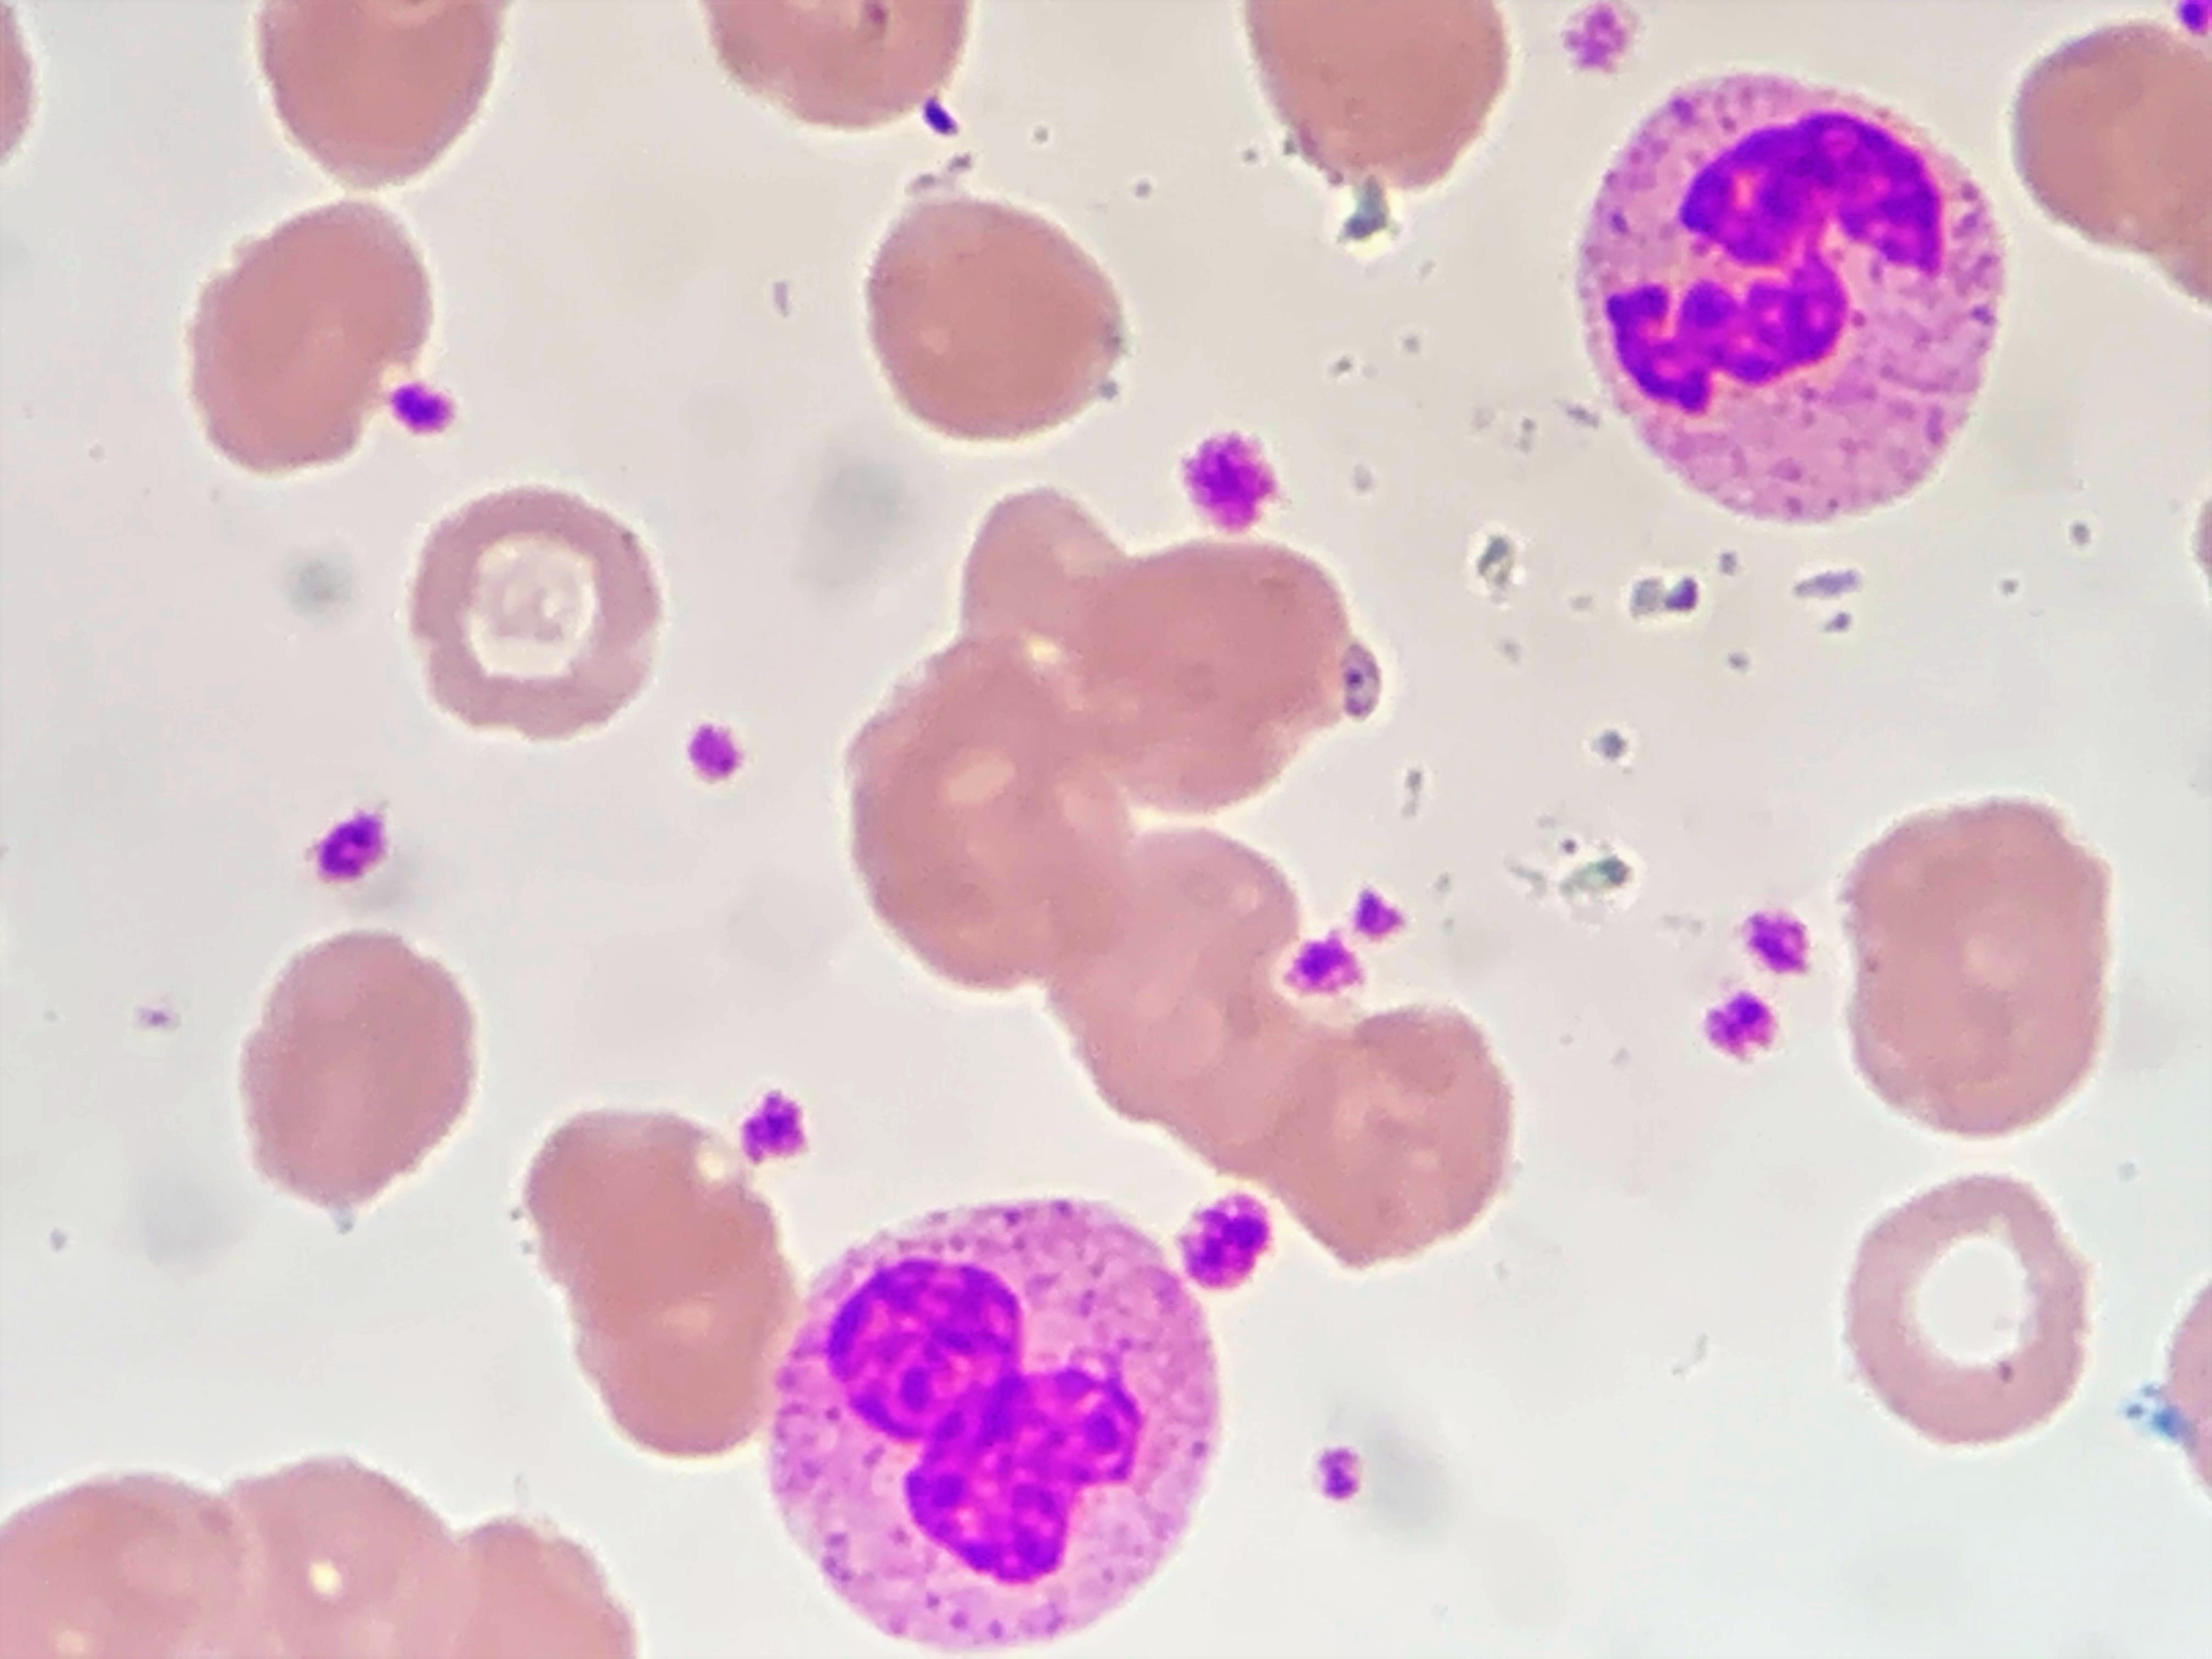
Cell type: NEUTROPHILS